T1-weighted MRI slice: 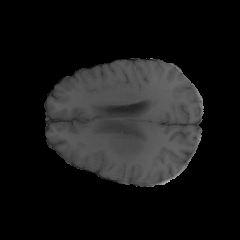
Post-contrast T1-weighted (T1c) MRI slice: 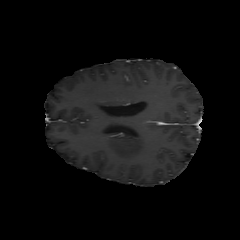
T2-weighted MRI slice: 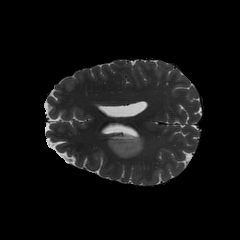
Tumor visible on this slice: yes